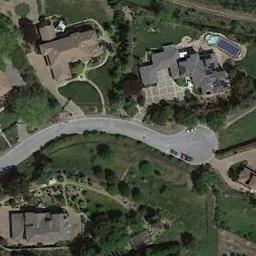
Label: residential